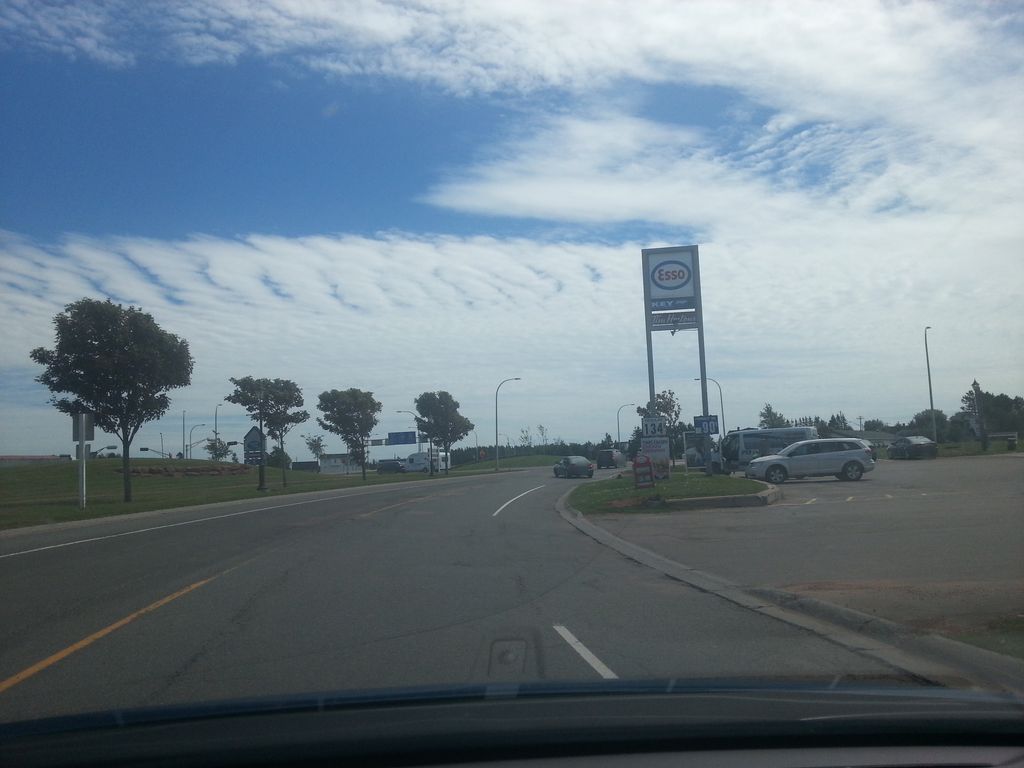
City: charlottetown